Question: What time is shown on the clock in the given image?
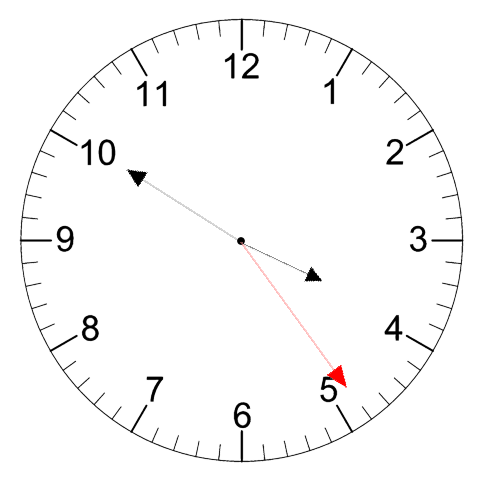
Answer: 03:50:24